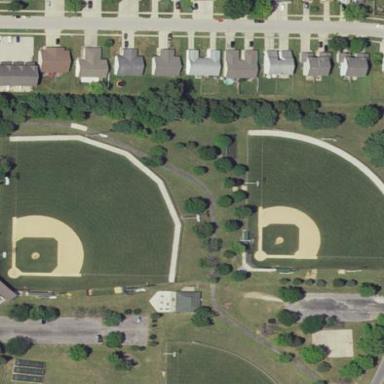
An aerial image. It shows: Baseball pitch for leisure land.